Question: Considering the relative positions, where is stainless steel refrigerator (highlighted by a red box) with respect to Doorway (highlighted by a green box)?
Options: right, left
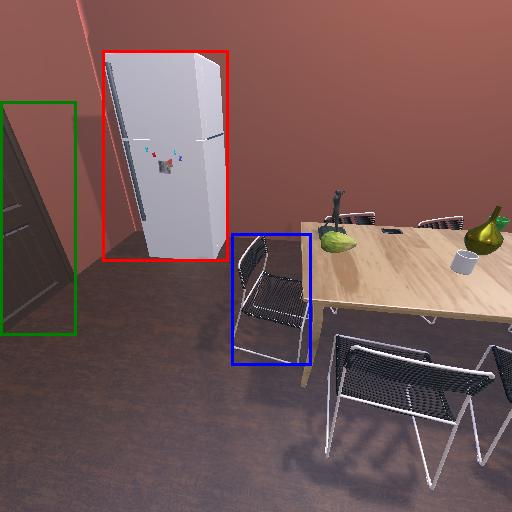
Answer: right